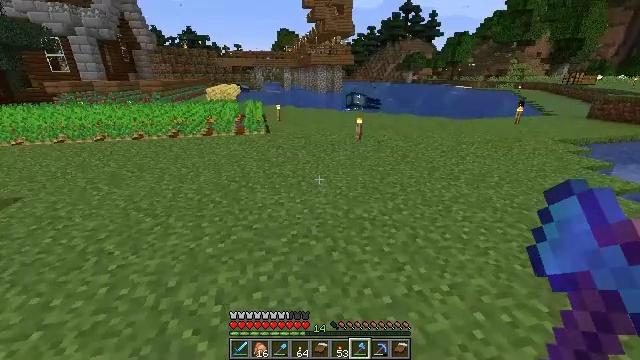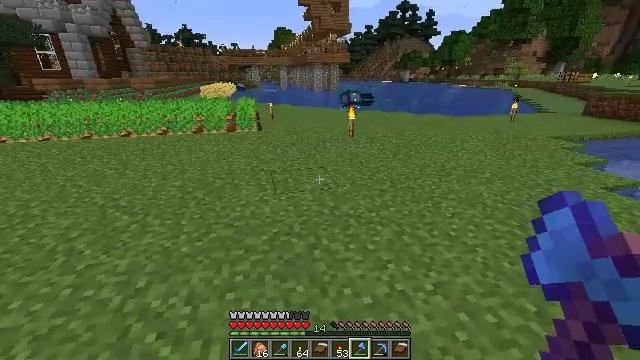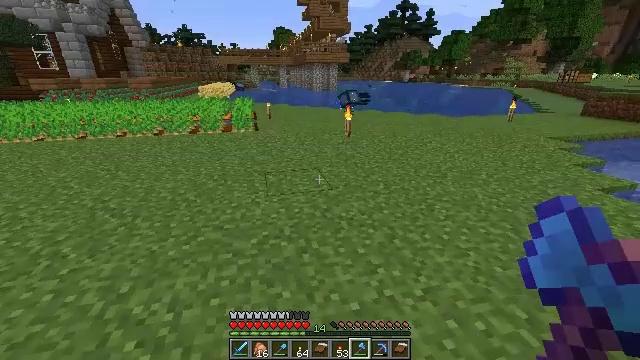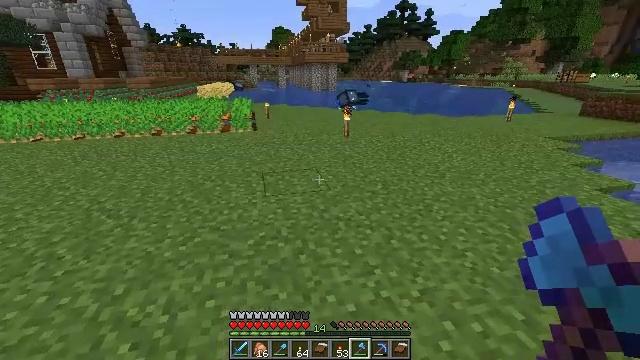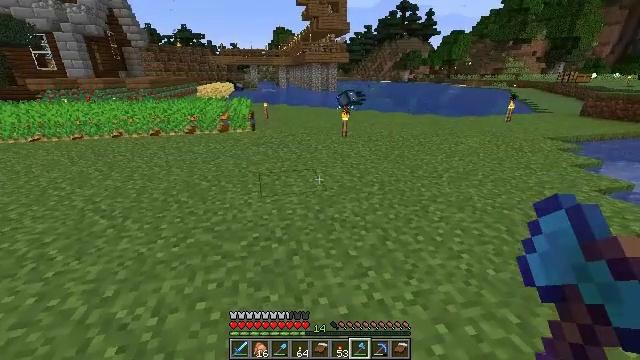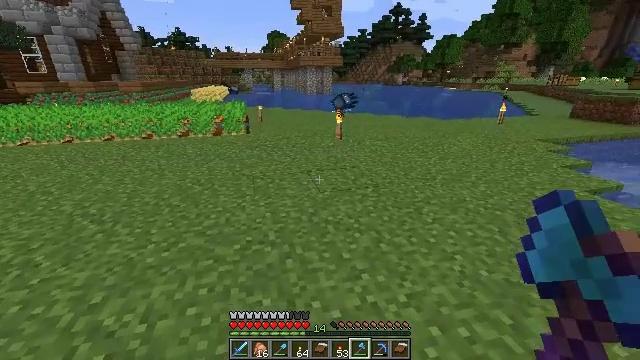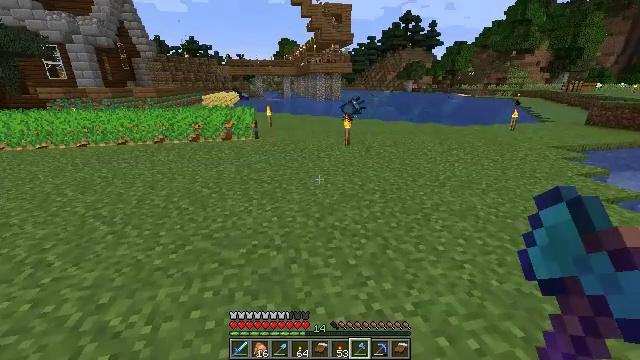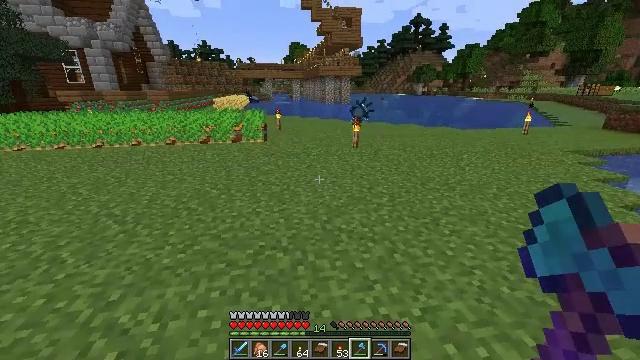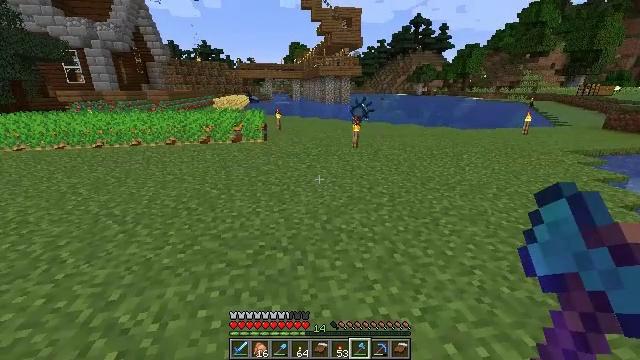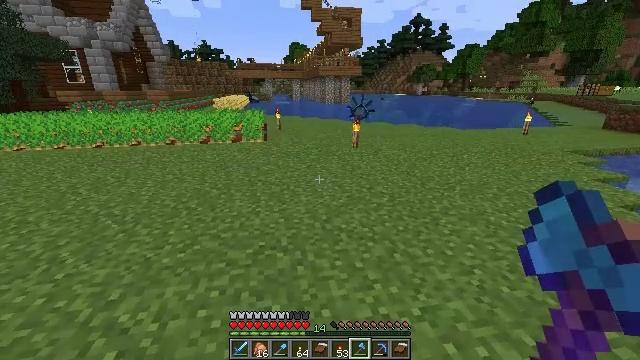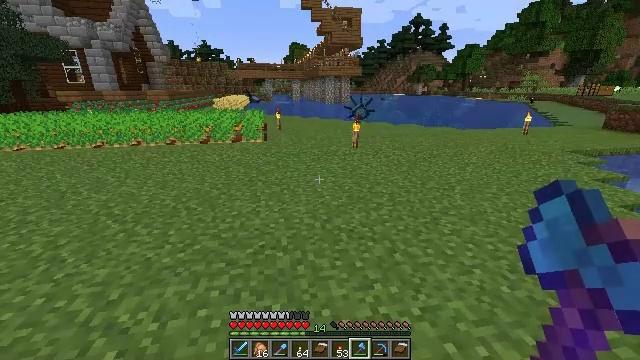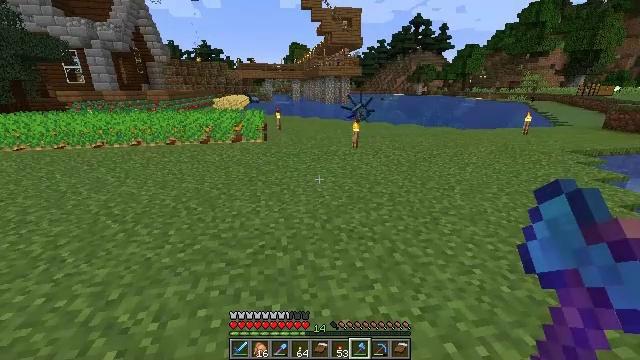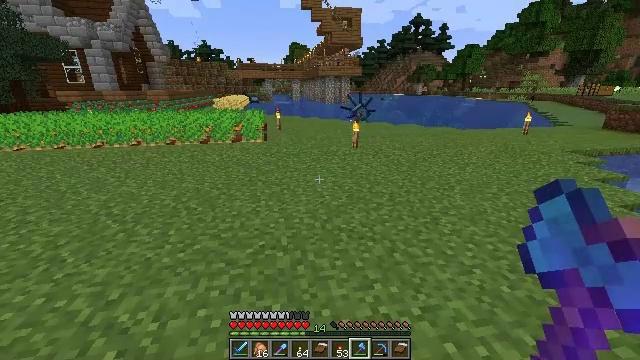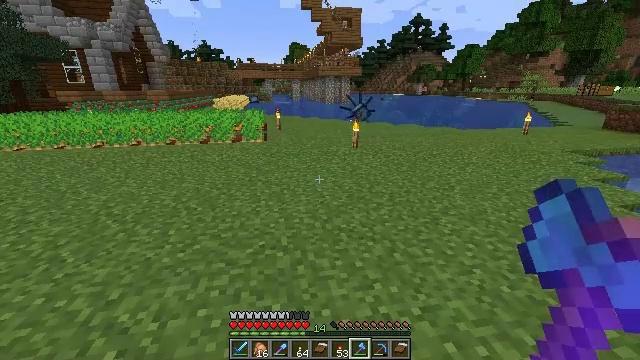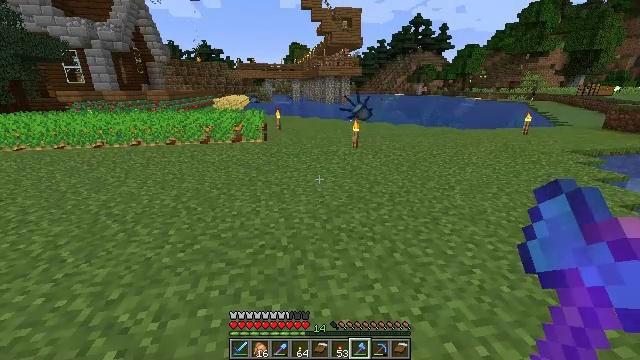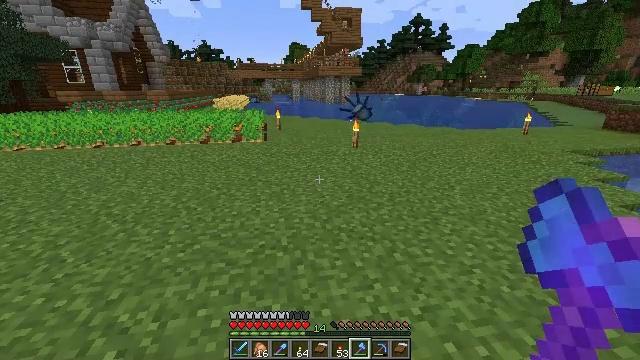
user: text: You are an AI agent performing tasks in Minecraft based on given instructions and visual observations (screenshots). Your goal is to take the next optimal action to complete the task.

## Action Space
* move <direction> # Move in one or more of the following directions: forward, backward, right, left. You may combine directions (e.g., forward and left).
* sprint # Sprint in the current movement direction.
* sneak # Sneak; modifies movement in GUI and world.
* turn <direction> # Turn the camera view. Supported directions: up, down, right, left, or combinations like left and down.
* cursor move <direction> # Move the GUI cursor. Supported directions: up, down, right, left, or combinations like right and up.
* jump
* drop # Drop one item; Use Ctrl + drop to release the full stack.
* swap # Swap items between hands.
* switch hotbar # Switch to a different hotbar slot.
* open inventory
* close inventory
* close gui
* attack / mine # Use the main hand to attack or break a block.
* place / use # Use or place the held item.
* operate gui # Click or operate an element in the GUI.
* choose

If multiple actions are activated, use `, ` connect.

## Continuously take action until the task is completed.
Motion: motion action
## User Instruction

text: Mix brown dye with wool to craft a brown bed.
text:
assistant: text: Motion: no_op
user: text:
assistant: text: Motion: no_op
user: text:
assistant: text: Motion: no_op
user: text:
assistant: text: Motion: no_op
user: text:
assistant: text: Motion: turn right
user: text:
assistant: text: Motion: turn left and up
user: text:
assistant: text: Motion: turn left
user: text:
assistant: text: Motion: no_op
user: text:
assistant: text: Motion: no_op
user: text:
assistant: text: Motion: no_op
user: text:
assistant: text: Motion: no_op
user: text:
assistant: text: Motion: no_op
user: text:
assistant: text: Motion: no_op
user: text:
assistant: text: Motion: no_op
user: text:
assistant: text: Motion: no_op
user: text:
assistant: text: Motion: no_op
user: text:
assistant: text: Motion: no_op
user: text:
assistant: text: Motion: no_op
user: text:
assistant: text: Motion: no_op
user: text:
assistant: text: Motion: no_op
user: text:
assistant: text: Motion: no_op
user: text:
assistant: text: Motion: no_op
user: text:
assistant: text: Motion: no_op
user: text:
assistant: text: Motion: no_op
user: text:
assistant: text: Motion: no_op
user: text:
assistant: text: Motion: no_op
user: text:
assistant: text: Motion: no_op
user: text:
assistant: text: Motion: no_op
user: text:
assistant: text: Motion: no_op
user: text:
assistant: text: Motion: no_op